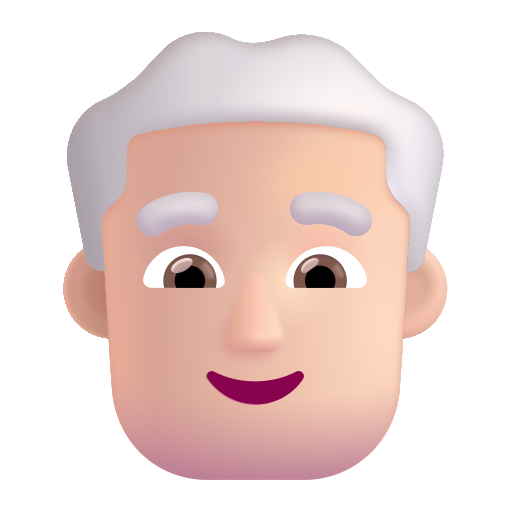
man white hair color light